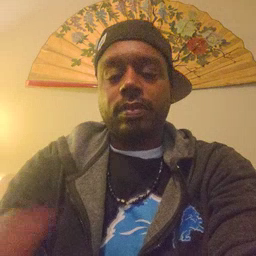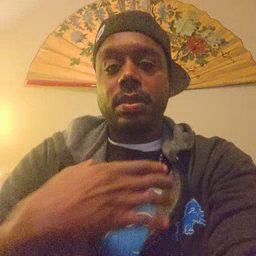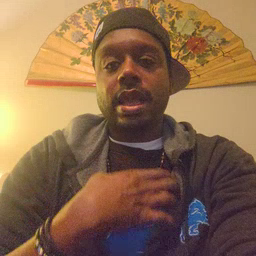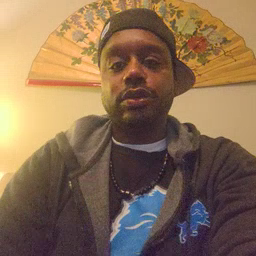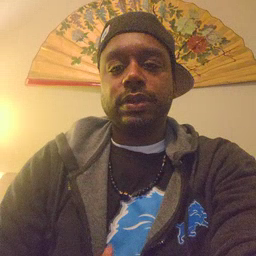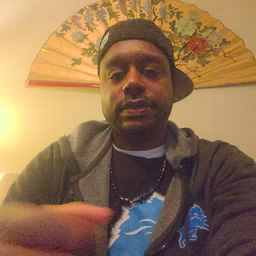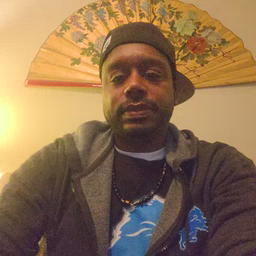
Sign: hungry